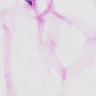
Metastatic tissue present: no